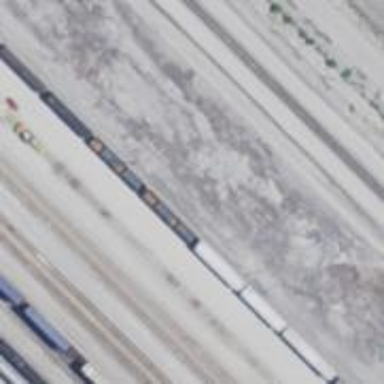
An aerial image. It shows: Railway yard used for manifest purposes.